Field crop: maize
Growth stage: 2
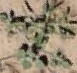
Species: atriplex